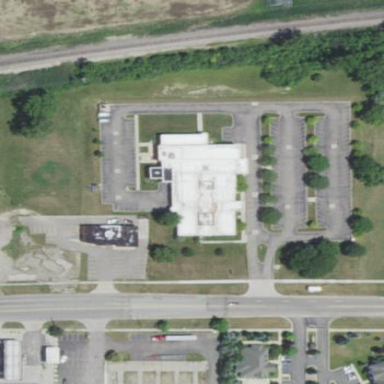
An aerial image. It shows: Courthouse building.